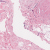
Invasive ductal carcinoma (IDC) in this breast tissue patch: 0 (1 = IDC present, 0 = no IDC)